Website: slack
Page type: billing-address
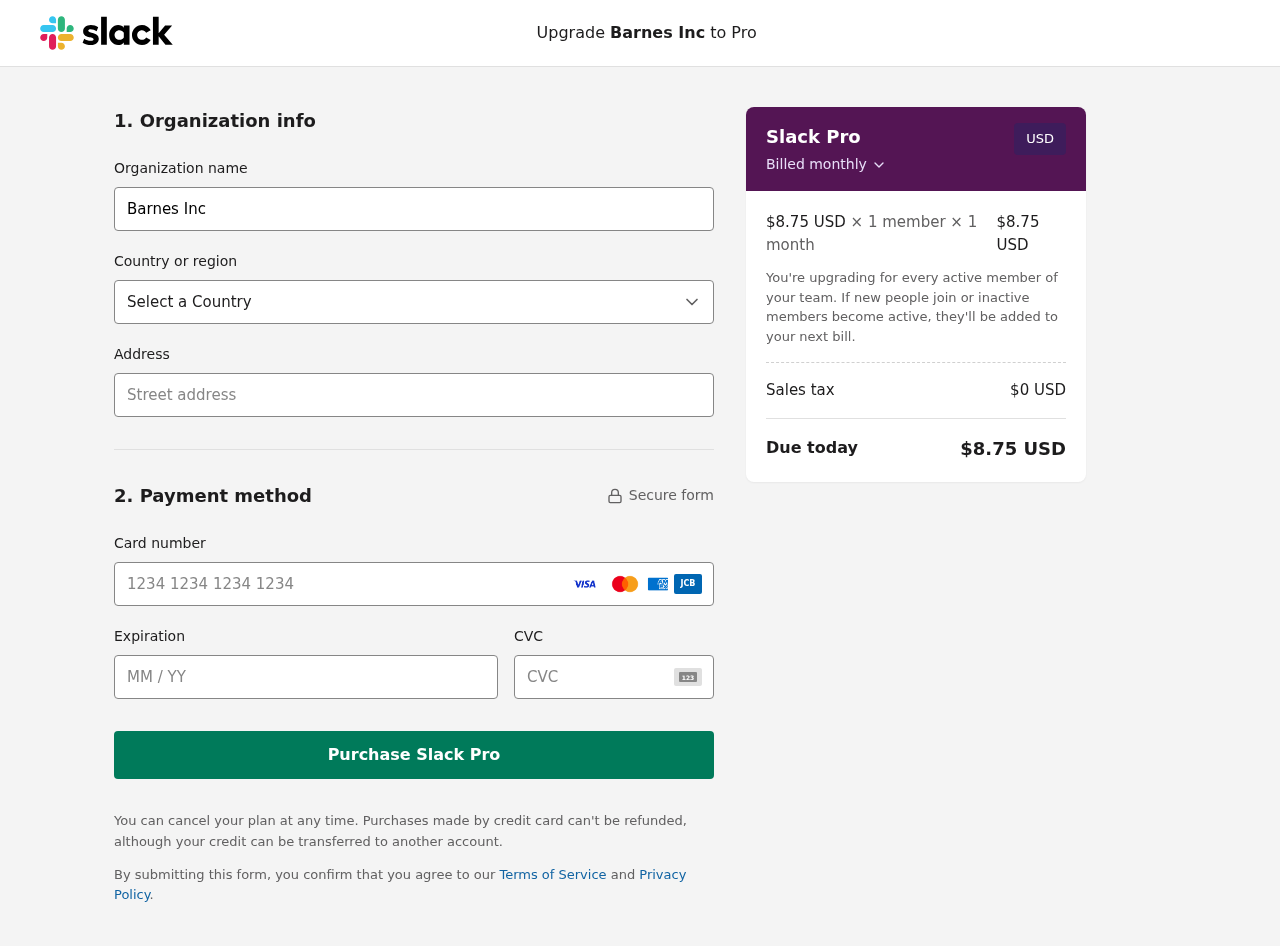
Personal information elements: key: PII_CARD_CVV
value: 717
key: PII_CARD_EXPIRY
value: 06/30
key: PII_CARD_NUMBER
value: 5172 5645 3553 9684
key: PII_COMPANY
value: Barnes Inc
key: PII_COUNTRY
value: United States
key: PII_STREET
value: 8612 Schroeder Tunnel
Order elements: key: ORDER_PRICE_PER_MEMBER
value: $8.75 USD
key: ORDER_MEMBER_COUNT
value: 1
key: ORDER_MONTH_COUNT
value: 1
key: ORDER_SUBTOTAL
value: $8.75 USD
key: ORDER_TAX
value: $0
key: ORDER_TOTAL
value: $8.75 USD